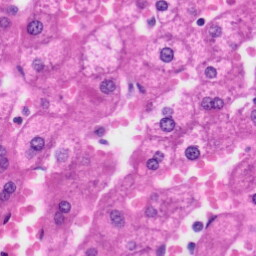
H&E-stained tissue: Liver